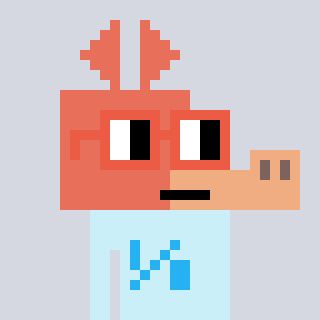
a pixel art character with square orange glasses, a aardvark-shaped head and a cold-colored body on a cool background